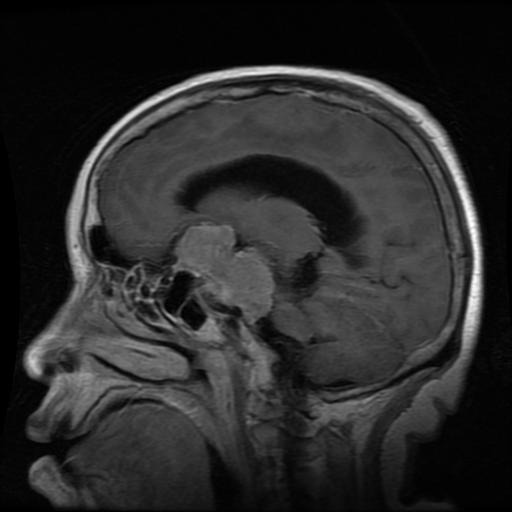
Label: meningioma